Question: mongodb db Booking schema
Having the bike id,
how to check if new booking is between the booked dates ie: bookingStart and bookingEnd. Here is a sample of the document:

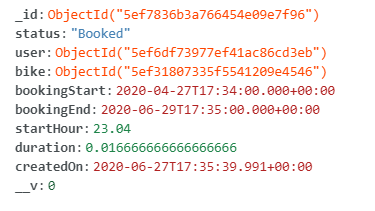
Answer: You can try like below
If you are using mongoose then in your model file define a function and write code like below
'''
var customDate = "28/06/2020"
Booking.find({
'bike':'5ef31807335f5541209e4546'
'bookingStart': {$gte: newDate(customDate) },
'bookingEnd':{$lte: newDate(customDate)}
},(err,resdata)=>{
})
'''
If you are not using mongoose then you can simply run the following query
'''
db.bookings.find({'bike':'5ef31807335f5541209e4546'
'bookingStart': {$gte: newDate('28/06/2020') },
'bookingEnd':{$lte: newDate('28/06/2020')}})
'''